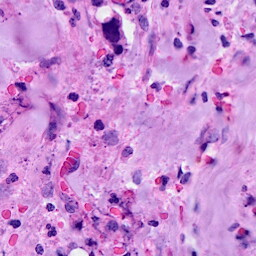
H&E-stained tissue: Breast